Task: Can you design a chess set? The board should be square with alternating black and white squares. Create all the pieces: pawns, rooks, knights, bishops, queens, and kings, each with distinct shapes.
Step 1451:
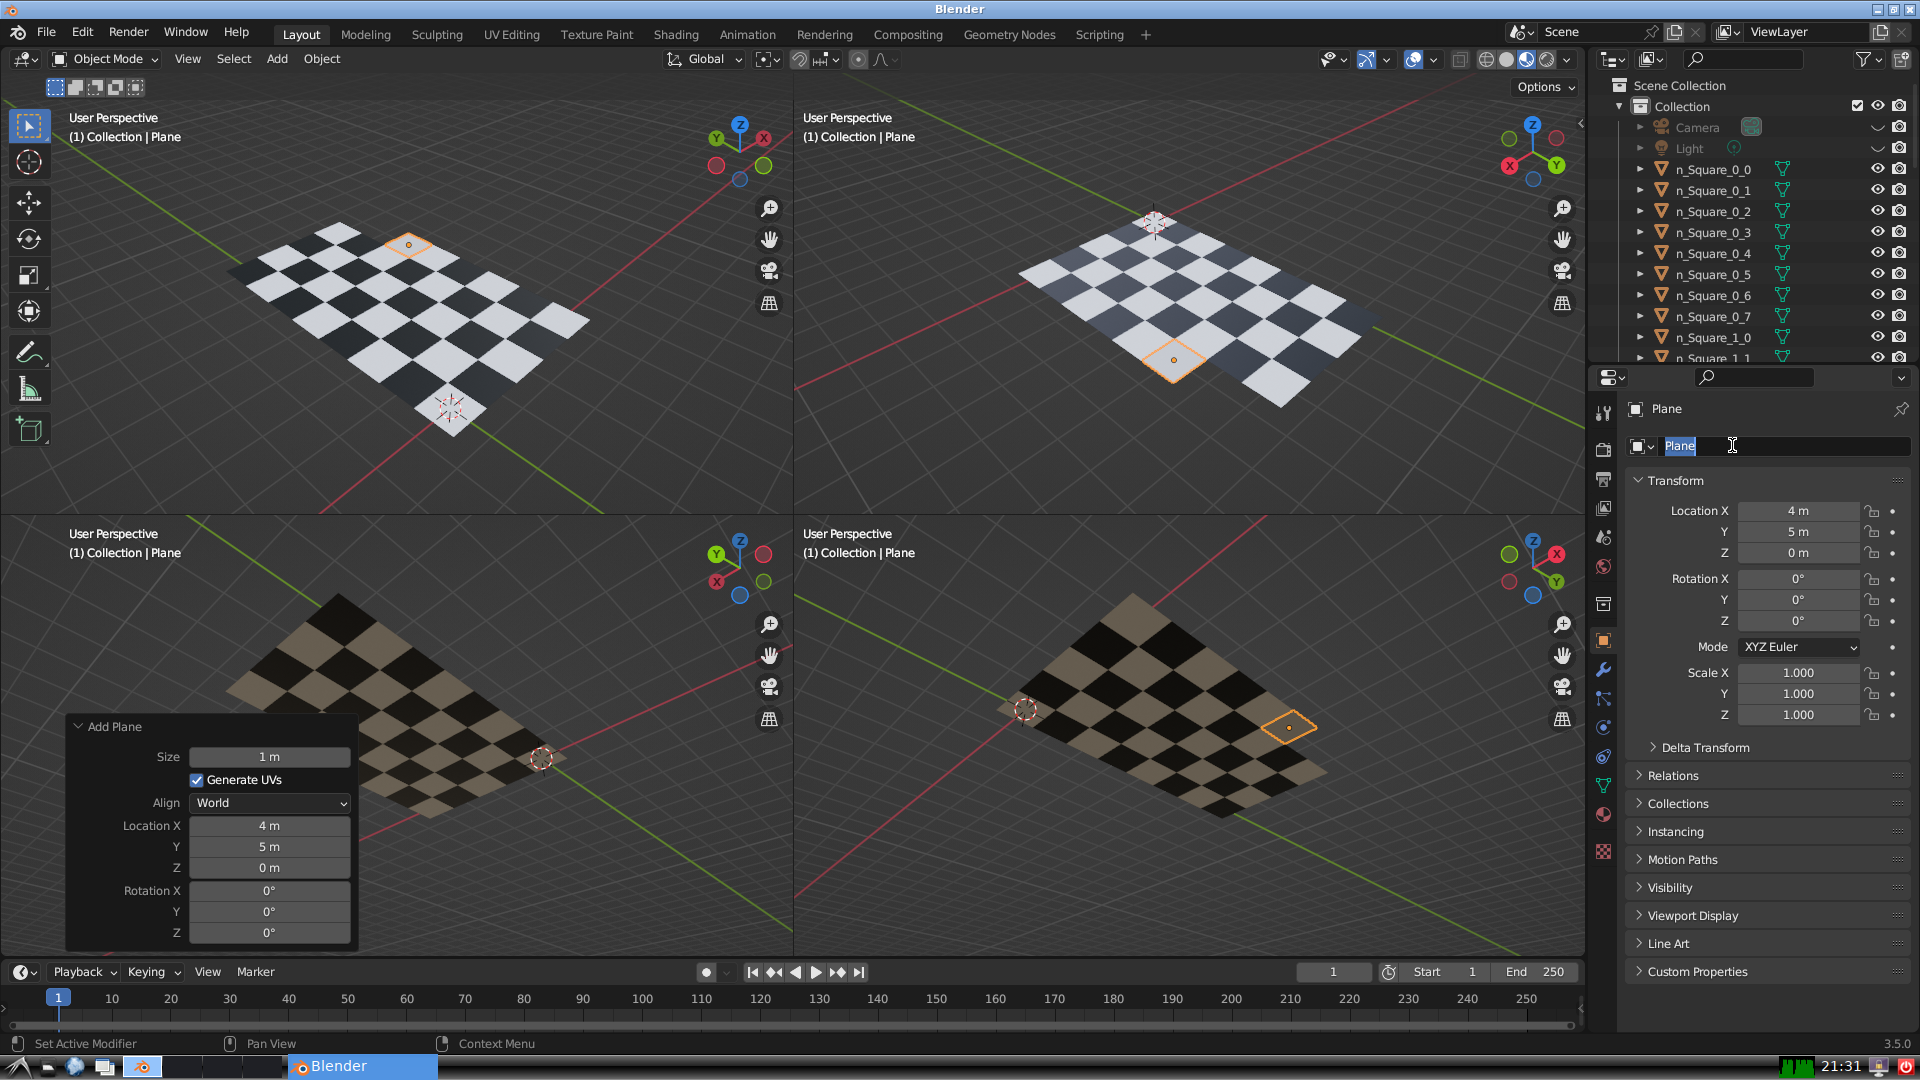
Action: input_text: n_Square_4_5